Question: I make a simple demo in adroid .Actually I am beginner in android . I saw tutorial in which user able to see graphical layout(wh) .But when I added some xml and run on emulator it look fine .But when I check on graphical layout it doesn't display any thing .is there any setting ? can you please how I am able to chek on graphical layout

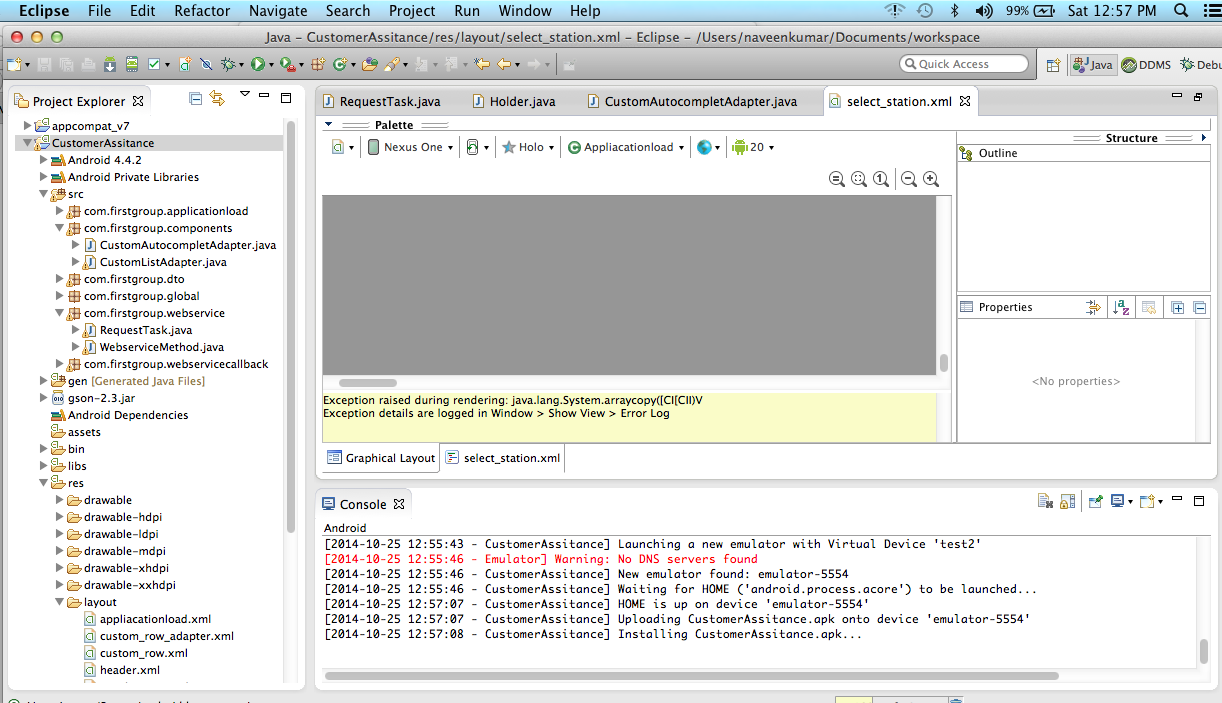
Answer: This is a problem with the SDK API 20 (for wearables). You should be able to use SDK 19 or 21 and the layout will show up. You need to install one of these SDKs, then select it (button with android icon and "20").
See <URL>